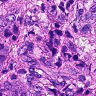
Metastatic tissue present: yes